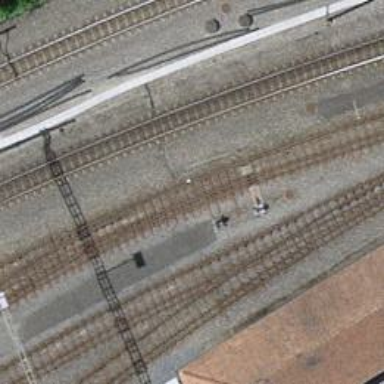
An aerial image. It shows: Railway switch.